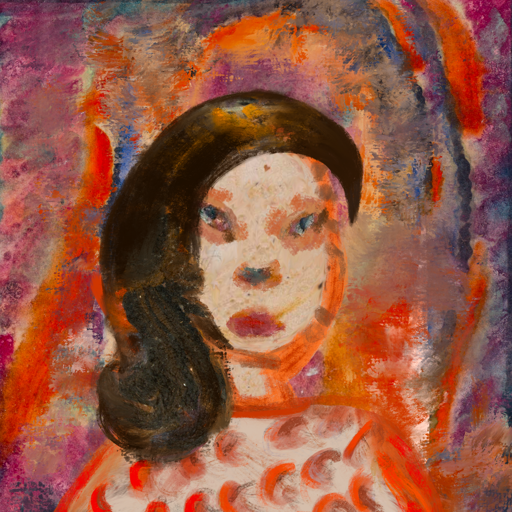
Background: Experience, Head And Neck Front: Rupkatha, Face Front: Boggyland, Bust: Rupkatha, Hair Front: Gypsy_Queen, Head Accessory: Blank, Second Necklace: Blank, Necklace: Blank, Baby: Blank